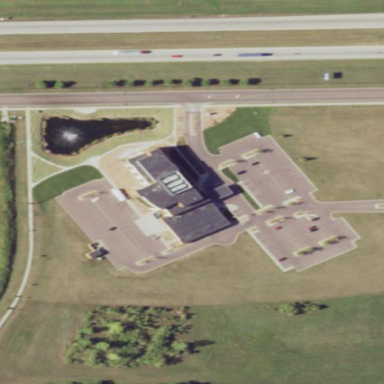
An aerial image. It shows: Hospital building.